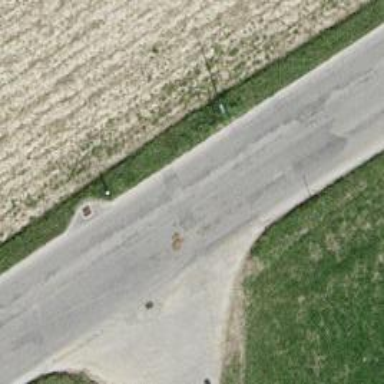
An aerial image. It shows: Unclassified road with asphalt surface.